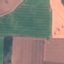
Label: AnnualCrop